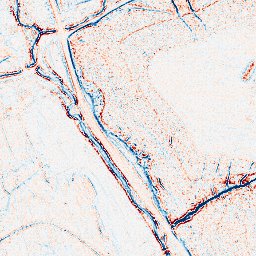
Category: edge_preserving
Decomposition family: bilateral
Decomposition parameters: d: 5
sigma_color: 150
sigma_space: 100
Upsampling method: linear_exact
Upsampling parameters: scale: 8
Upsampling scale: 8